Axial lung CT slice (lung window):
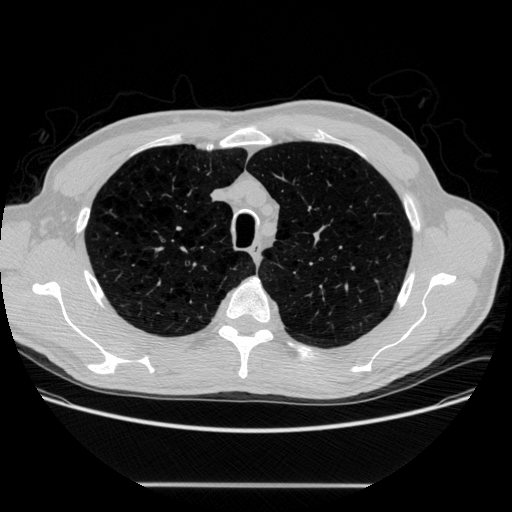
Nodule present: no